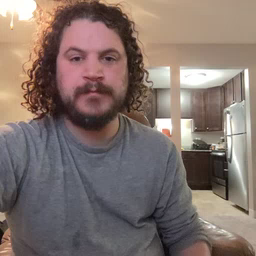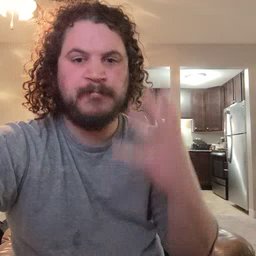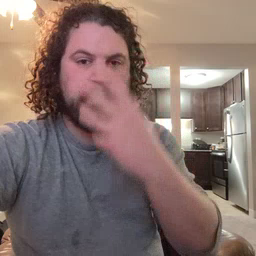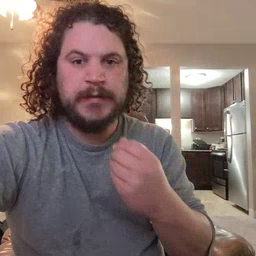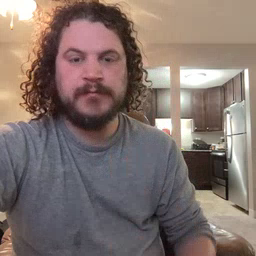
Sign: pretty